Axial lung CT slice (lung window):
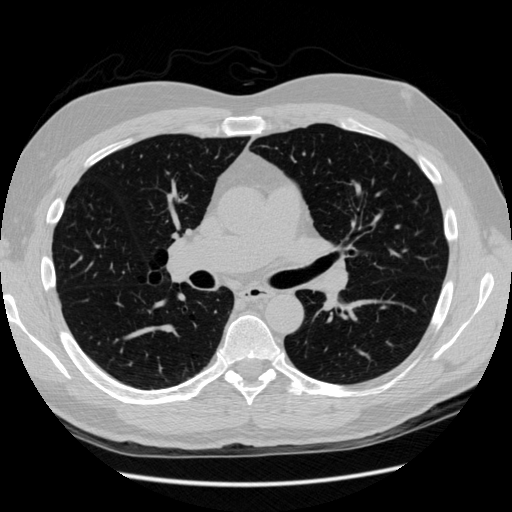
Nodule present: no